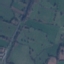
Label: Pasture